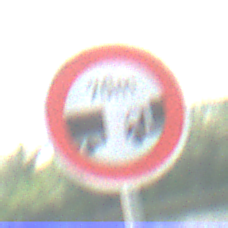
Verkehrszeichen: VerbotUnterschreitenMindestabstand
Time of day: MorningAfternoon
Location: Outdoor (Nature)
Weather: PartlyCloudy
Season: NotSpecified
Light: Natural